Question: I have two links in my layout. log in and register. both have views that shows tabs. When I click on login link i redirect to and set active tab to 0
'''
@Html.ActionLink("Login In","Login","Account")
'''
same for register I redirect to and set active: 1 (Works fine)
'''
@Html.ActionLink("Regisrter","Register","Account")
'''

my question, When i am on the login view and I click on register tab how do I go to register view? and same when I am on register view and i click on login tab how do I redirect to the login page?
my login view:
'''
<script>
$(function () {
$("#tabs").tabs({ active: 0 });
});
</script>
<div id="tabs">
<ul>
<li><a href="#tabs-1">login</a></li>
<li><a href="#tabs-2">Register</a></li>
</ul>
<div id="tabs-1">
//controls here
</div>
<div id="tabs-2">
</div>
'''
register view:
'''
<script>
$(function () {
$("#tabs").tabs({ active: 1 });
});
</script>
<div id="tabs">
<ul>
<li><a href="#tabs-1">login</a></li>
<li><a href="#tabs-2">Register</a></li>
</ul>
<div id="tabs-1">
</div>
<div id="tabs-2">
//controls here
</div>
'''
I tried to change the register link on the login view to:
'''
<li>@Html.ActionLink("Regisrter","Register","Account")</li>
'''
but it is not redirecting to the register view
basically I am trying to make it work like <URL> Log in and Sign up works
How do I make it work, thank you, suggestions, thank you
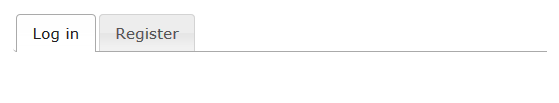
Answer: Instead of Html.ActionLink You can try with partial View:
'''
<script type="text/javascript">
$(function () {
$( "#tabs" ).tabs();
});
</script>
<div id="tabs">
<ul>
<li><a href="#tabs-1">Login</a></li>
<li><a href="#tabs-2">Create An Account</a></li>
</ul>
<div id="tabs-1">
@Html.Partial("_Login", Model.LoginModel)
</div>
<div id="tabs-2">
@Html.Partial("_Register", Model.RegisterModel)
</div>
</div>
'''